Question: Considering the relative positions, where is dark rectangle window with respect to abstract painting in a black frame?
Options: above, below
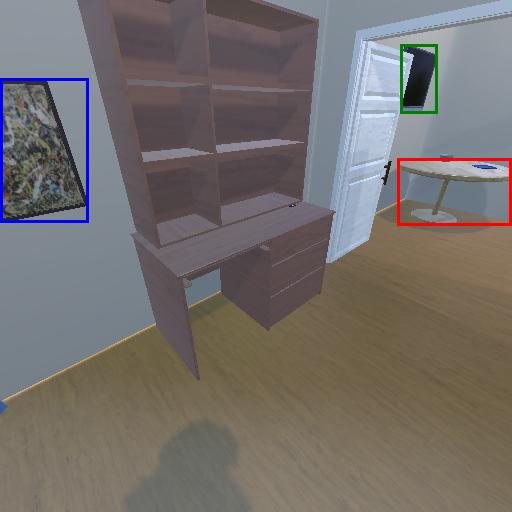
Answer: above